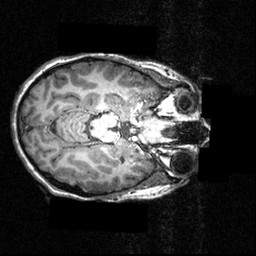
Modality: T1w
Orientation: axial
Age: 16
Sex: female
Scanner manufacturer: siemens
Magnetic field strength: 3.951 T
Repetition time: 1.5 s
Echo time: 0.00335 s